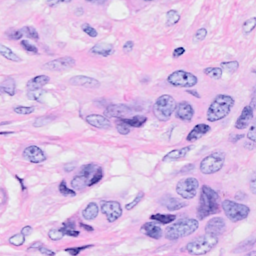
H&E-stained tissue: Breast